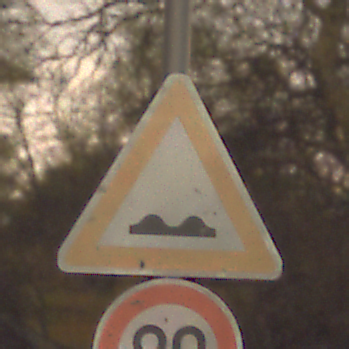
Verkehrszeichen: UnebeneFahrbahn
Zusatzzeichen unten: Geschwindigkeit80
Umgebung: Outdoor, Nature
Tageszeit: Night
Wetter: Clear
Licht: Natural
Jahreszeit: NotSpecified
Kontrast: LowContrast